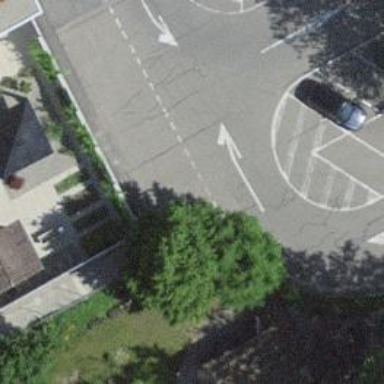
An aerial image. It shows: Cycle barrier.